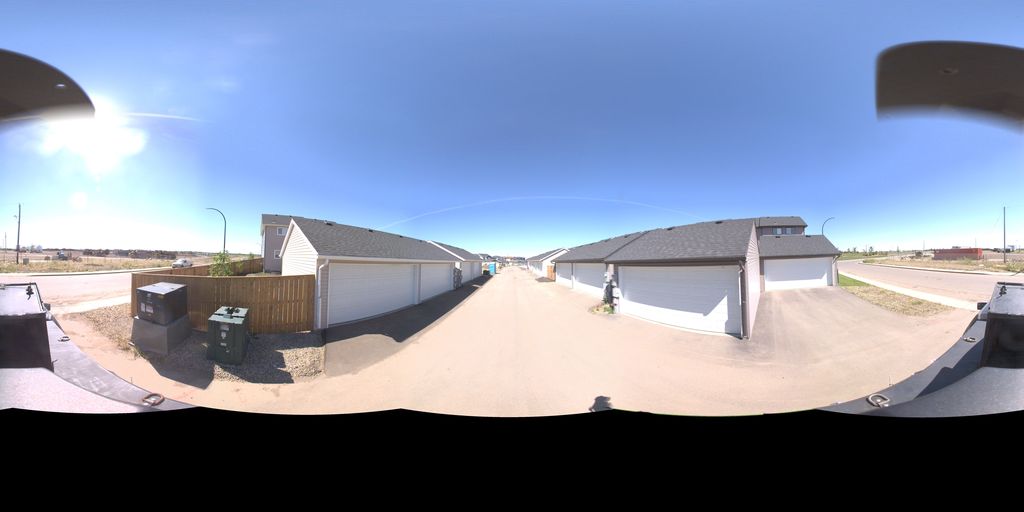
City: saskatoon